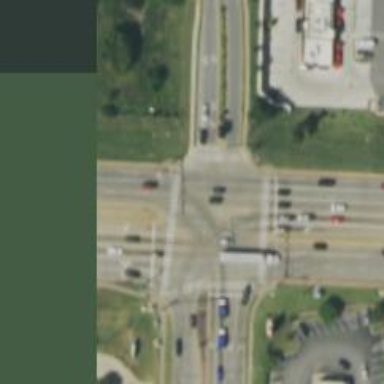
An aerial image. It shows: Primary highway with separate sidewalk.